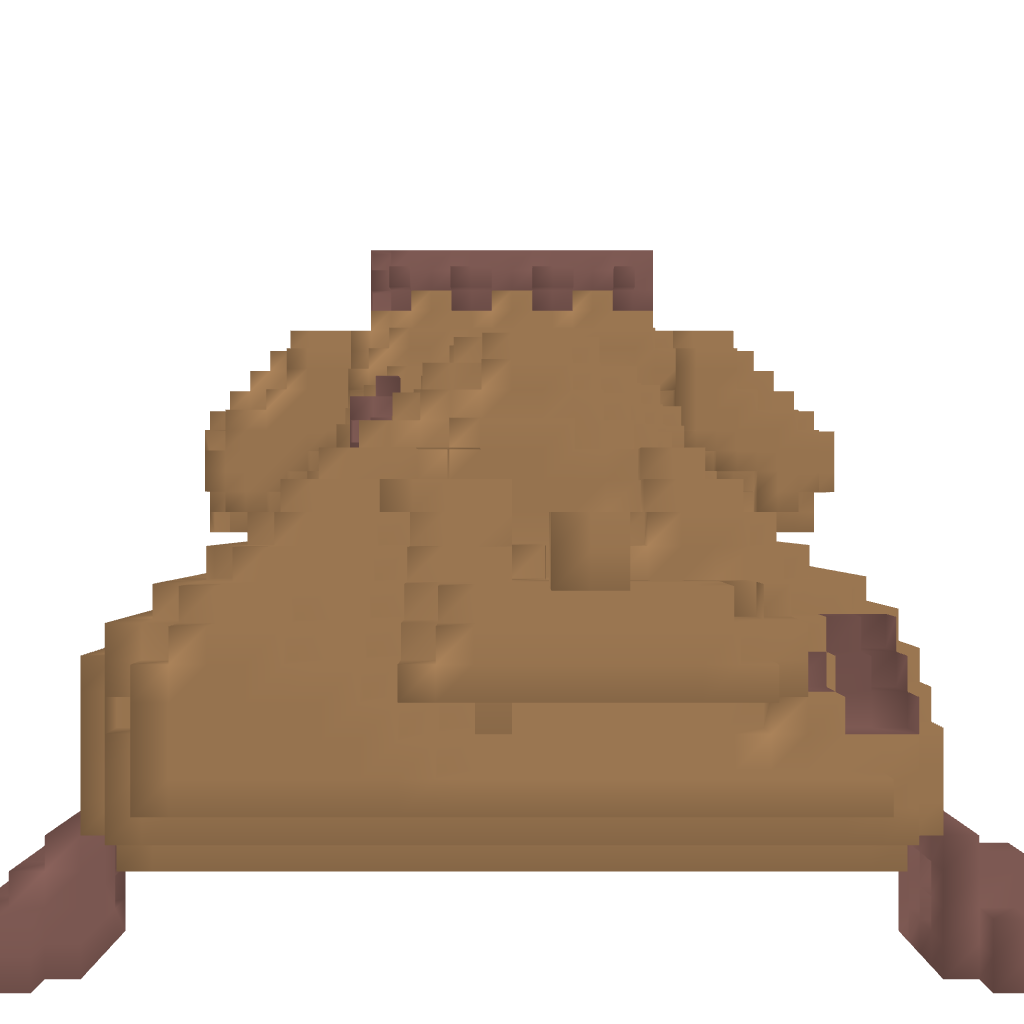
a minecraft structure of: Puppy PillowPet good quality